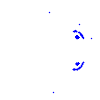
Particle: kaon